Interaction volume radius: 5 \u00c5
Interaction volume height: 50 \u00c5
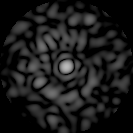
Disorder parameter: 0.8372